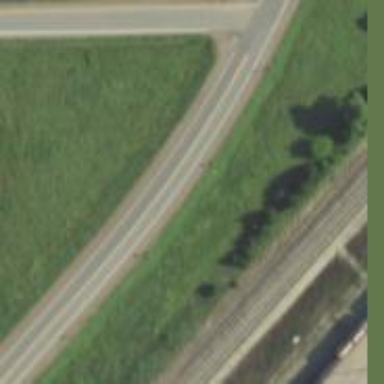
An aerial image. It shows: Trunk link highway with asphalt surface.